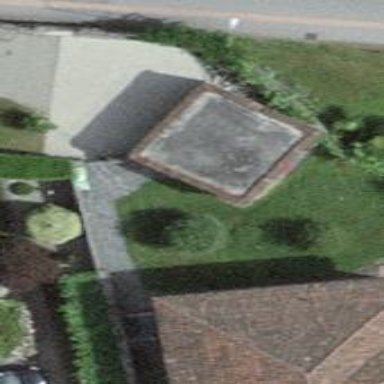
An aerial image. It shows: Garage with flat black roof.